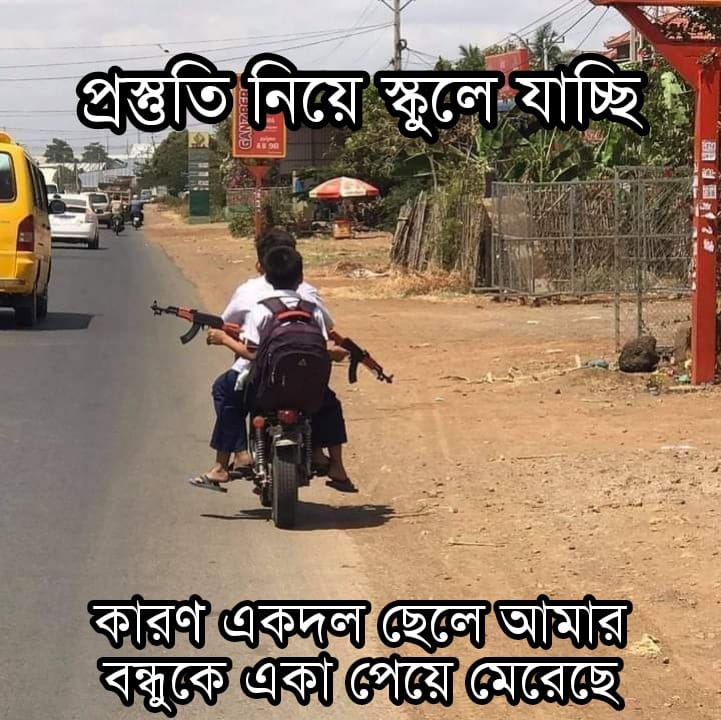
Caption: প্রস্তুতি নিয়ে স্কুলে যাচ্ছি    কারণ একদল ছেলে আমার বন্ধুকে একা পেয়ে মেরেছে
Label: hate